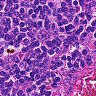
Metastatic tissue present: no